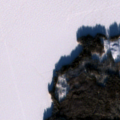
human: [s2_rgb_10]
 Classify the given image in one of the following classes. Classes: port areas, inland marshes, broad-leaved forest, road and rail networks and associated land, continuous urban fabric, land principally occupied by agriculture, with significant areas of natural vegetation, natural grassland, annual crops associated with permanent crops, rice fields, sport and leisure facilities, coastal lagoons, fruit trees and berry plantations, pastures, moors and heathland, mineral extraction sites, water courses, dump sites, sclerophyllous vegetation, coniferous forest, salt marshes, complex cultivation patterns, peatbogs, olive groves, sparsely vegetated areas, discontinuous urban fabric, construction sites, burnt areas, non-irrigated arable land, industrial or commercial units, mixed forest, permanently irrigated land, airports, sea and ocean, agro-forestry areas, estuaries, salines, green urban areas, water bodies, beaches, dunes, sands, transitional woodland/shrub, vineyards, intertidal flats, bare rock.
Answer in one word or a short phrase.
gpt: coniferous forest, mixed forest, water bodies